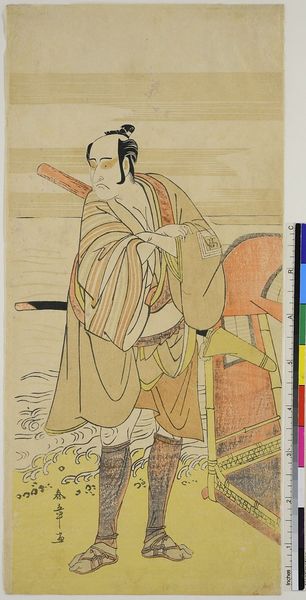
Künstler: Katsukawa Shunsh&#x14D;
Standort: Hamburg
Institution: Museum für Kunst und Gewerbe Hamburg
Schlagwörter: braun, rot, person, holzschnitt, sandalen, druckgraphik, druckgrafik, schwert, china, zeit, schauspieler, farbholzschnitt, unglücklich, schauspielerin, samurai, kabuki, edo, reproduktionen, druckerzeugnisse, sänfte